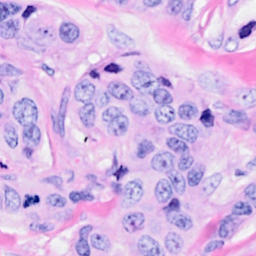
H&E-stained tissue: Breast